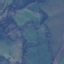
Label: Pasture